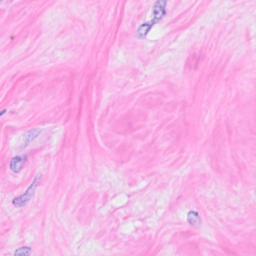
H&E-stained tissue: Breast